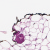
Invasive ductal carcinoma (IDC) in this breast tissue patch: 0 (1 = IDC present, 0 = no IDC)